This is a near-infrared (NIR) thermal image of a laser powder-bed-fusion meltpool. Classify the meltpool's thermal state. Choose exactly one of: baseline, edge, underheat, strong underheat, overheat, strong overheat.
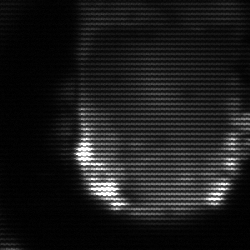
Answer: baseline